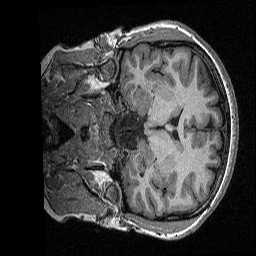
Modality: T1w
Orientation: coronal
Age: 31
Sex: female
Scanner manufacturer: siemens
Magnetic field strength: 3 T
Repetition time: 2.3 s
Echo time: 0.00298 s